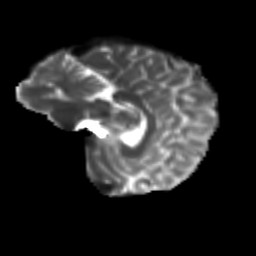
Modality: T2w
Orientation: sagittal
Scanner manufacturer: siemens
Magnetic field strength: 3 T
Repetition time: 9.2 s
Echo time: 0.084 s